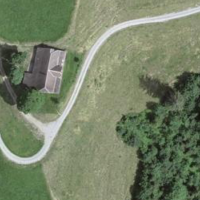
EUNIS habitat code: 23
Species observed at this site:
Sambucus racemosa